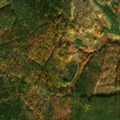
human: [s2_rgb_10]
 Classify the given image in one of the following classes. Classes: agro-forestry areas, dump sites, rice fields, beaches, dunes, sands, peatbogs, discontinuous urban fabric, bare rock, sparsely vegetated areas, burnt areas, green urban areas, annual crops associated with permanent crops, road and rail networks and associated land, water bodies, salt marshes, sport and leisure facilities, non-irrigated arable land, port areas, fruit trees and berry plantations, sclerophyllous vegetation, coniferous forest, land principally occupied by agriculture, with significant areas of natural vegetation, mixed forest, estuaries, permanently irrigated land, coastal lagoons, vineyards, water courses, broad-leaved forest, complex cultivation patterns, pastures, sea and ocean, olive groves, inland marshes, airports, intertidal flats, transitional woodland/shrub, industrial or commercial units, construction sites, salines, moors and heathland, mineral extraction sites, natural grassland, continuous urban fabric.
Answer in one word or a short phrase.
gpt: coniferous forest, mixed forest